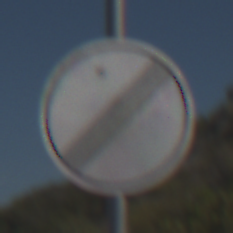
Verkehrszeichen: EndeSaemtlicherBegrenzungen
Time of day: MorningAfternoon
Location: Outdoor (Nature)
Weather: Clear
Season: NotSpecified
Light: Natural